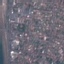
Land use / land cover class: Residential